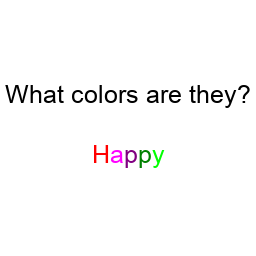
Color: red, magenta, purple, green, lime
Background color: white
Question text color: black